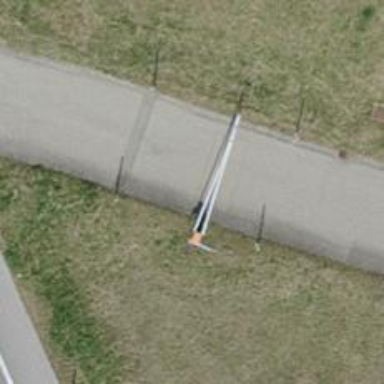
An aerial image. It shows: Lift gate barrier.